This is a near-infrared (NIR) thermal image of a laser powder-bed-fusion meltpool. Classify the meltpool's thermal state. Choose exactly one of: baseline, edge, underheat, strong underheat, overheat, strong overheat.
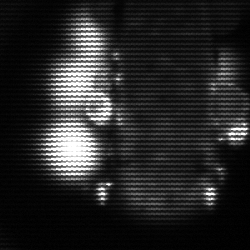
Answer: strong underheat